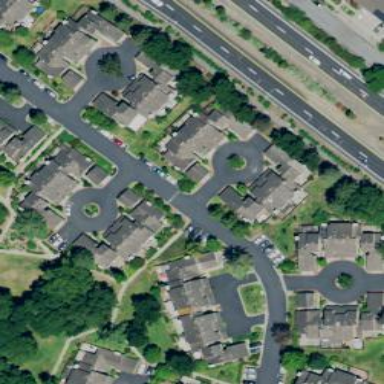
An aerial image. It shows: Turning loop on the road.